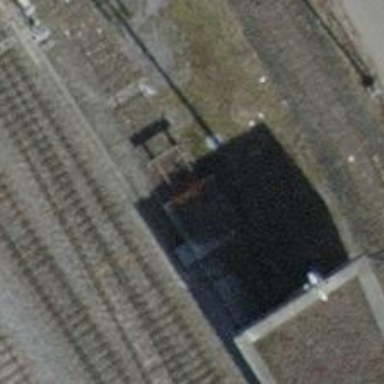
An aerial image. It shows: Railway buffer stop.